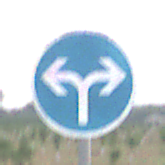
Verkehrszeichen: VorgeschriebeneFahrtrichtungRechtsOderLinks
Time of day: SunriseSunset
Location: Outdoor (Nature)
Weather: PartlyCloudy
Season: NotSpecified
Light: Natural